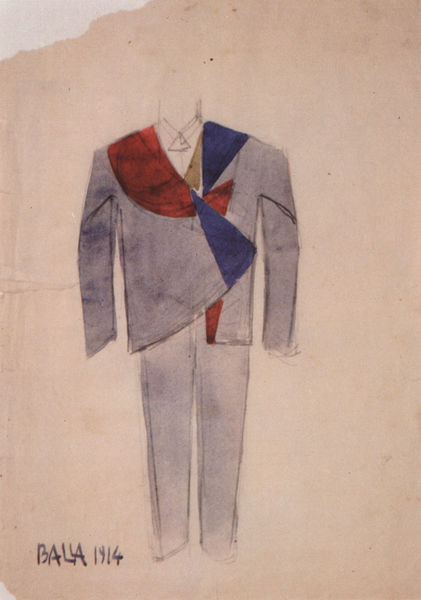
Titel: Studio per vestito futurista da uomo
Künstler: Giacomo Balla
Standort: Paris
Institution: (Privatsammlung)
Schlagwörter: blau, aquarell, gelb, grau, skizze, zeichnung, rot, mode, anzug, hemd, hose, jacke, kleidung, ärmel, hals, signatur, knopf, schräg, rund, beine, schrift, papier, studie, kette, formen, linien, signiert, krawatte, jackett, futurismus, unterschrift, eckig, schnitt, koloriert, bleistift, entwurf, geometrisch, zacken, oberteil, schief, grundfarben, coloriert, balla, bügelfalte, kleidungsstück, giacomo balla, balla 1914